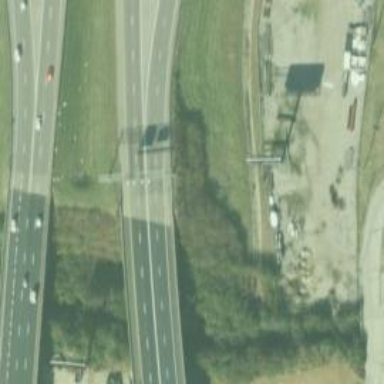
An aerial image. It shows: Motorway junction.